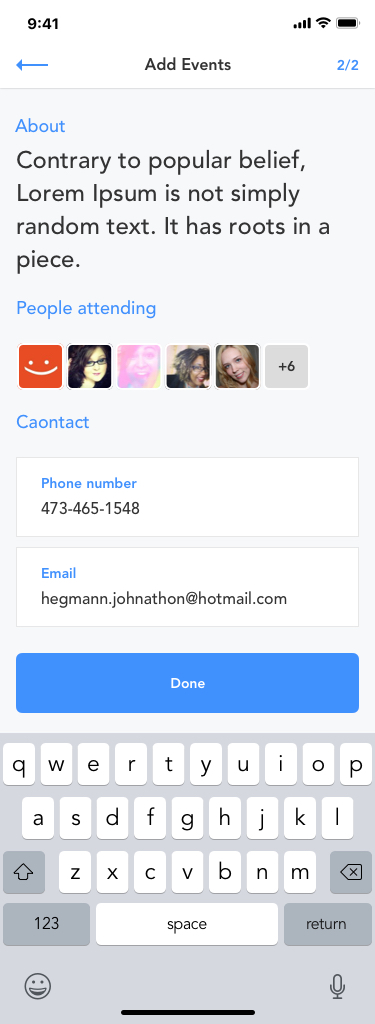
Text in this UI design:
return
space
123
m
n
b
v
c
x
z
l
k
j
h
g
f
d
s
a
p
o
i
u
y
t
r
e
w
q
2/2
About
Contrary to popular belief, Lorem Ipsum is not simply random text. It has roots in a piece.
People attending
Caontact
+6